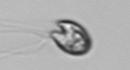
Label: flagellate_morphotype1